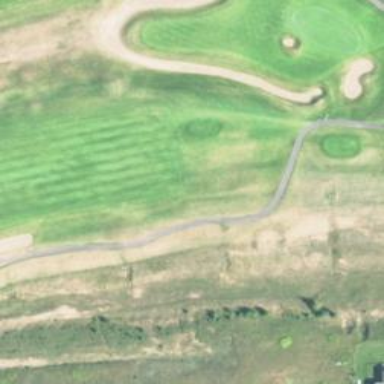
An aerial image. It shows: Path used for both walking and golf.